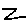
Label: zigzag